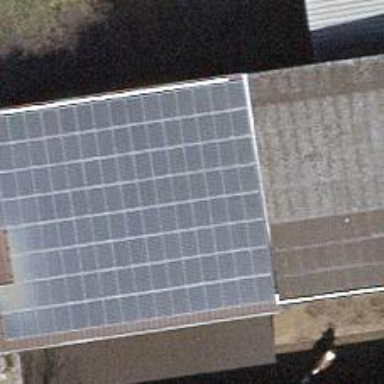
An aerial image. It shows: Solar power generator utilizing photovoltaic technology with solar photovoltaic panels.